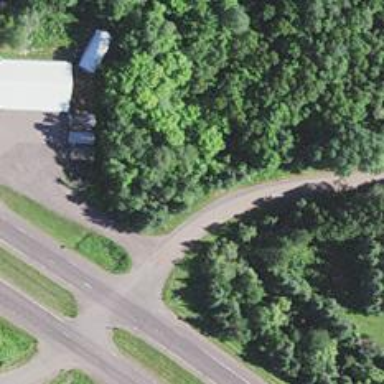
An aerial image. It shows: Culvert tunnel.